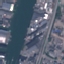
Label: River